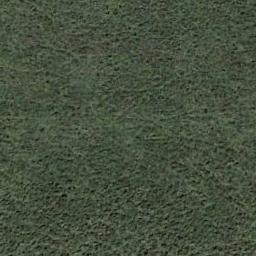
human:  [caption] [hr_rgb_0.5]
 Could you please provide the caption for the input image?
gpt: A large lush green meadow covered with green grass .

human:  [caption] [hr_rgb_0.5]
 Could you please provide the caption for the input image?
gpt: This meadow has evenly distributed dense grasses .

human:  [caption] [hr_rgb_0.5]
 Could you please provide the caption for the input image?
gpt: There is a tree in the grass .

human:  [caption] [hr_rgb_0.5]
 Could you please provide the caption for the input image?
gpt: There is no grass in some parts of the meadow .

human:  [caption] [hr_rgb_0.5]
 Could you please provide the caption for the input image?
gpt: A dense meadow with many green grass .